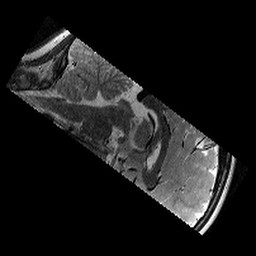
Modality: T2w
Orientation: sagittal
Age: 10
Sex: female
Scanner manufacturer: siemens
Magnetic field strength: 3 T
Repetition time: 9.23 s
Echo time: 0.067 s